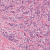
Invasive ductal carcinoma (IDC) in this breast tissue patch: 1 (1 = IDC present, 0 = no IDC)